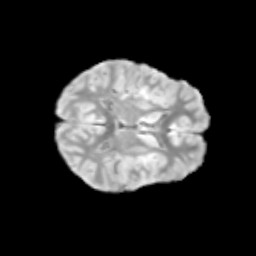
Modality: T2w
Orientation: axial
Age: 9
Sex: male
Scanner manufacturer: siemens
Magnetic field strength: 3 T
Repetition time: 3.8 s
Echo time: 0.07 s